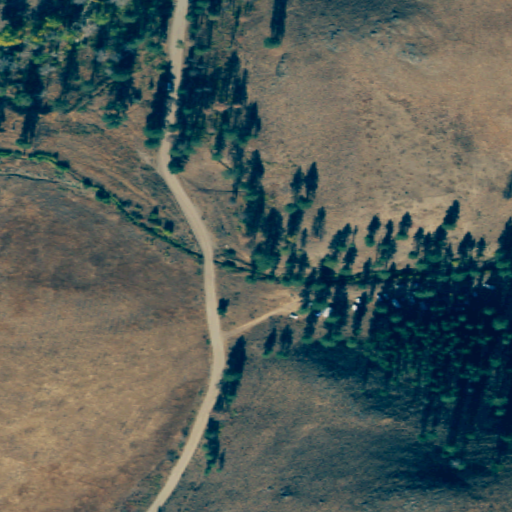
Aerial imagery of valley in Washington named Burns Canyon containing grassland, low intensity development, evergreen forest, woody wetlands, open development, and shrub